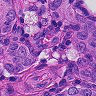
Metastatic tissue present: yes